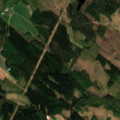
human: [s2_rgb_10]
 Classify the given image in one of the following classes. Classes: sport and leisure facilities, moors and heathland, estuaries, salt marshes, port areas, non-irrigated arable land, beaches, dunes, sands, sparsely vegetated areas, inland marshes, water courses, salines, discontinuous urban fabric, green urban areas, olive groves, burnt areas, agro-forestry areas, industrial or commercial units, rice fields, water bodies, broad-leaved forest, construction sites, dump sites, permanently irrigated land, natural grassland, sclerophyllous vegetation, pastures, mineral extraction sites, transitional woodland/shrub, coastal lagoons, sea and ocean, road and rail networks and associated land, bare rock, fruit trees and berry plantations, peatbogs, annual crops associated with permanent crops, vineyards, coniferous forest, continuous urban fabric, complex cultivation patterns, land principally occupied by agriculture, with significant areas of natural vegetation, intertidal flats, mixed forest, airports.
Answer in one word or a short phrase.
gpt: coniferous forest, mixed forest, transitional woodland/shrub